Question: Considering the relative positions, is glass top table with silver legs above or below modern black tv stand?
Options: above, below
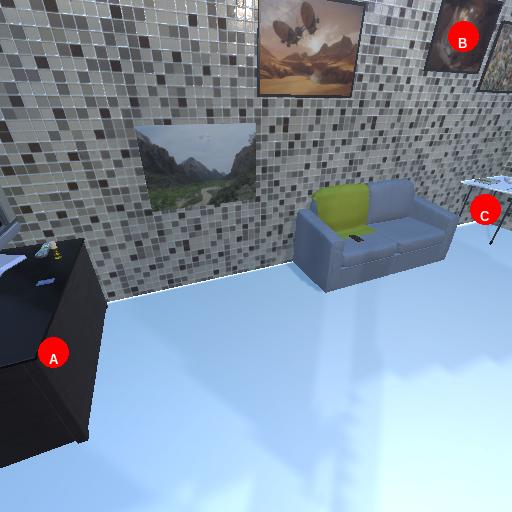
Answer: above